Question: It's kinda hard to explain so I uploaded a screen shot of the issue:

As you can see, despite the div real-estate on the map (this is actual size), it only displays 1/6th of the map! This little widget can be resized but even when it is it is cut off. I'm sure I'm doing something wrong but can't figure it out. Here's the CSS code for the div that contains the map:
'''
#map {
border-right-color: black;
border-left-color: black;
border-right-width: 1px;
border-left-width: 1px;
position: absolute;
margin-top: 0px;
top: 38px;
left: 0px;
width: auto;
height: auto;
right: 0px;
bottom: 10px;
background-color: rgb(204, 204, 204);
border-bottom-style: solid;
border-top-style: solid;
border-bottom-width: 1px;
border-top-width: 1px;
border-bottom-color: rgb(204, 204, 204);
border-top-color: rgb(204, 204, 204);
overflow: hidden;
}
'''
here's the javascript that is making the map:
'''
//google maps apis
var marker;
var setLocation = new google.maps.LatLng(59.32522, 18.07002);
var marker;
function placeMarker(location) {
if ( marker ) {
marker.setPosition(location);
} else {
marker = new google.maps.Marker({
position: location,
map: map,
draggable: true
});
}
}
function searchGoogleMaps(event) {
var address =event.target.value;
geocoder.geocode( { 'address': address}, function(results, status) {
if (status == google.maps.GeocoderStatus.OK) {
map.setCenter(results[0].geometry.location);
placeMarker(results[0].geometry.location)
} else {
alert("Geocode was not successful for the following reason: " + status);
}
});
}
var geocoder;
var map;
function initialize() {
geocoder = new google.maps.Geocoder();
var latlng = new google.maps.LatLng(-34.397, 150.644);
var myOptions = {
zoom: 2,
center: latlng,
mapTypeId: google.maps.MapTypeId.ROADMAP
}
map = new google.maps.Map(document.getElementById("map"), myOptions);
}
function toggleBounce() {
if (marker.getAnimation() != null) {
marker.setAnimation(null);
} else {
marker.setAnimation(google.maps.Animation.BOUNCE);
}
}
'''
and finally the javascript file that is being called to make this all happen:
'''
<script type="text/javascript" src="http://maps.googleapis.com/maps/api/js?libraries=places&amp;sensor=false"></script>
'''
Thanks in advance, especially for taking the time to read a long question like this!
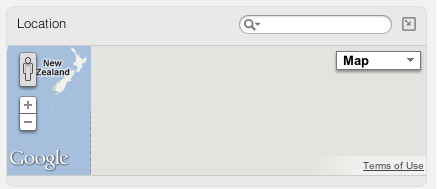
Answer: Whenever your ''map'' div changes its sizes, you need to trigger ''resize'' event explicitly on Google Maps component:
> Developers should trigger this event on the map when the div changes
size: google.maps.event.trigger(map, 'resize') .
<URL>